Field crop: maize
Growth stage: 2
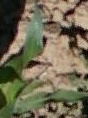
Species: maize